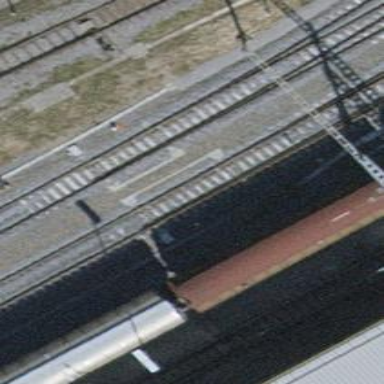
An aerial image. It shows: Railway switch.